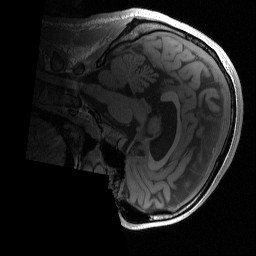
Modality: T1w
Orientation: sagittal
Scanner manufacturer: siemens
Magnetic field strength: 3 T
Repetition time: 2 s
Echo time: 0.0022 s